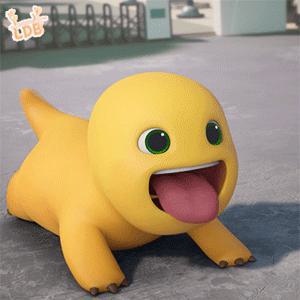
Label: nailong